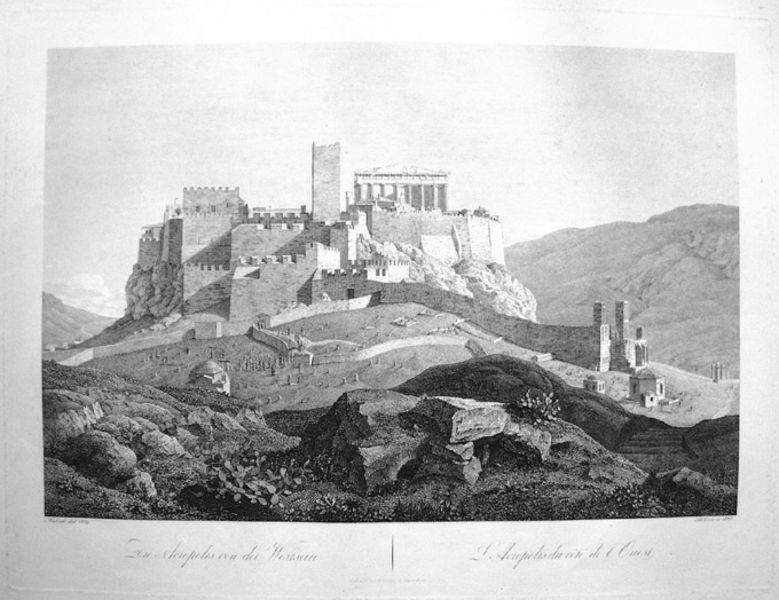
Titel: Die Acropolis von der Westseite
Künstler: Johann Heinrich Schilbach
Standort: Karlsruhe
Institution: Staatliche Kunsthalle Karlsruhe
Schlagwörter: baum, berg, blätter, dunkel, felsen, gemälde, gestein, himmel, schatten, wolken, bäume, landschaft, menschen, stadt, blume, blumen, fenster, grau, hell, hintergrund, licht, schwarz, skizze, säule, säulen, vordergrund, weiss, zeichnung, dach, gebäude, gras, haus, schloss, tiere, weg, wiese, alt, architektur, stein, steine, bild, signatur, erde, häuser, hügel, natur, weide, büsche, sonne, pflanze, pflanzen, höhle, anhöhe, turm, schrift, fassade, italien, naturalismus, türen, berge, fels, gebirge, gipfel, giebel, mauer, grafik, graphik, monochrom, steil, beleuchtung, französisch, treppe, tor, zinnen, foto, ruine, antike, unterschrift, burg, kloster, türme, wandern, festung, druck, lithographie, schwarzweiss, radierung, stich, titel, text, architrav, chinesisch, tore, mauern, lanschaft, antik, griechisch, mittelalter, erhoben, kapelle, griechenland, kaktus, stadtmauer, felsbrocken, tempel, macht, pavillon, kupferstich, handschrift, athen, campanile, fesnter, akropolis, tempelberg, zinne, pfalnzen, goldener schnitt, bauwerke, wall, architraf, ädikulum, umgebung, sicherheit, feigenkaktus, momochrom, fortifikation, bürg, 1730, hansen, burg felsen ringmauer tempel säulen turm felsen, 17jhd, burgfestung